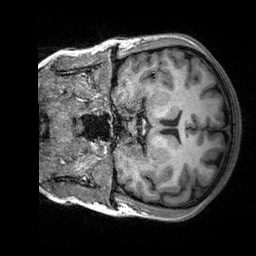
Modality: T1w
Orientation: coronal
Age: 24
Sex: female
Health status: healthy
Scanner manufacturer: siemens
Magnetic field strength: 3 T
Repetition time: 2.3 s
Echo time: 0.00303 s